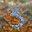
Label: 3